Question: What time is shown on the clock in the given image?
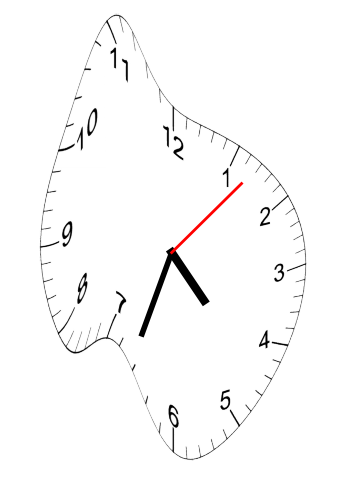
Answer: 04:33:07